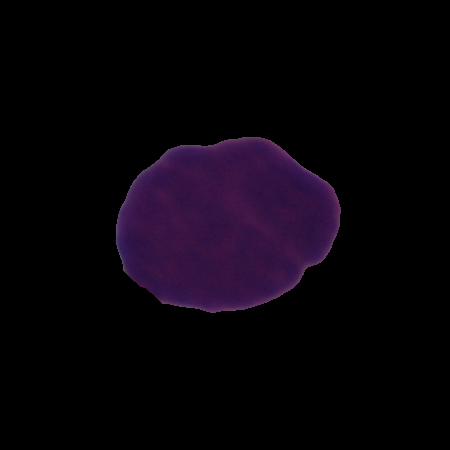
Label: healthy